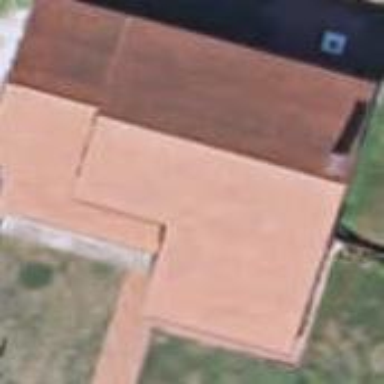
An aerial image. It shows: Simple house.